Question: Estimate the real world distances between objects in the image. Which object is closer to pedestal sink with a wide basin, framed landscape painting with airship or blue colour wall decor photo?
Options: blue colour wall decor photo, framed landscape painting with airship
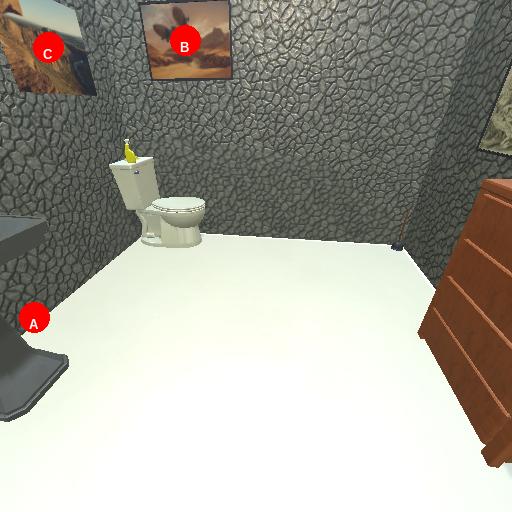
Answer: blue colour wall decor photo